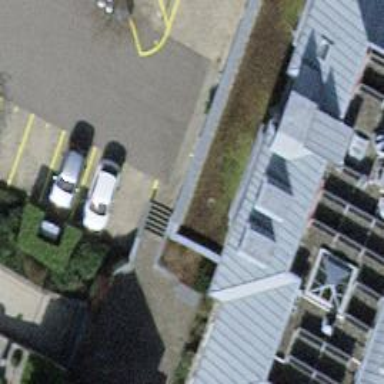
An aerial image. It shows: Road with steps.